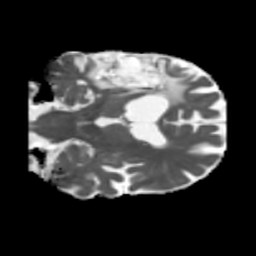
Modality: MD
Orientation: coronal
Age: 55
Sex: male
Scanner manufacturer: siemens
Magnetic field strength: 3 T
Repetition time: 5.47 s
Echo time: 0.0854 s